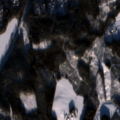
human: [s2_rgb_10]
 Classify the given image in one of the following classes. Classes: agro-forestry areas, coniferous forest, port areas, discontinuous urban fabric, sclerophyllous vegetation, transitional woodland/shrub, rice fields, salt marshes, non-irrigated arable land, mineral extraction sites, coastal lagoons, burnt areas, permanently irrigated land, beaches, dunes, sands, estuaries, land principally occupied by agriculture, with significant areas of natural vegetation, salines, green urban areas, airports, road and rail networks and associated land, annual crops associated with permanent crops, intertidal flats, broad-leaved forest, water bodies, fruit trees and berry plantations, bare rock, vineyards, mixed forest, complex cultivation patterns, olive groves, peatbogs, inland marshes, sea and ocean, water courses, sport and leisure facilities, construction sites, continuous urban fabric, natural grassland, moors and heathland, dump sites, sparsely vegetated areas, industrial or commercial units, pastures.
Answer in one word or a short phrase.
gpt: discontinuous urban fabric, non-irrigated arable land, coniferous forest, mixed forest, transitional woodland/shrub